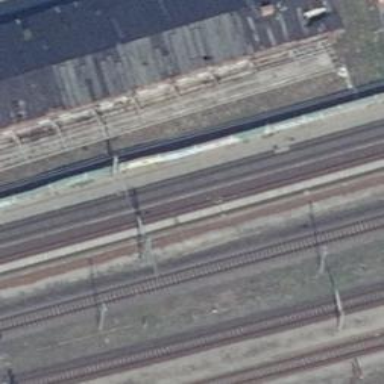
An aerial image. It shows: Railway milestone with catenary mast.